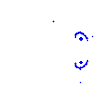
Particle: proton